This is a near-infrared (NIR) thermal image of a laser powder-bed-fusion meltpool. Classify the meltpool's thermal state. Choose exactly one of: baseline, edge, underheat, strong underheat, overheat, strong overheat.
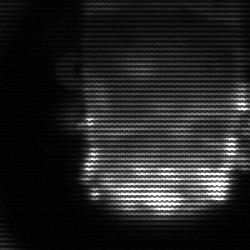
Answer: baseline